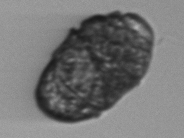
Label: Margalefidinium